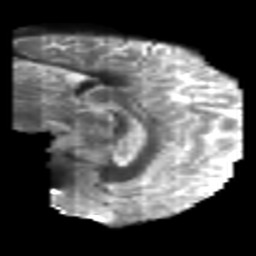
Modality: T2w
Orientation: sagittal
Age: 30
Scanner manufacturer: philips
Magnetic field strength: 3 T
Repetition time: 8.569 s
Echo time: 0.1273 s